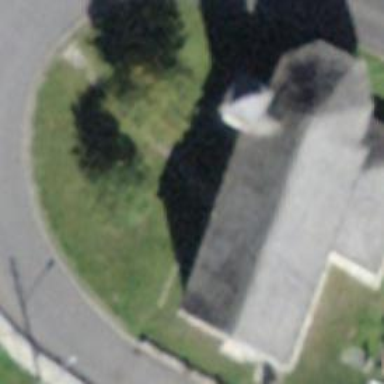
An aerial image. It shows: Church which is place of worship.